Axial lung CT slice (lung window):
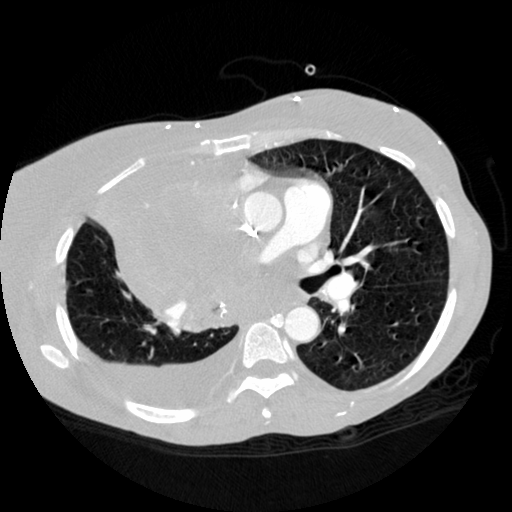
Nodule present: no